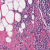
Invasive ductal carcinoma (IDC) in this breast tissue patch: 0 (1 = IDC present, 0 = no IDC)